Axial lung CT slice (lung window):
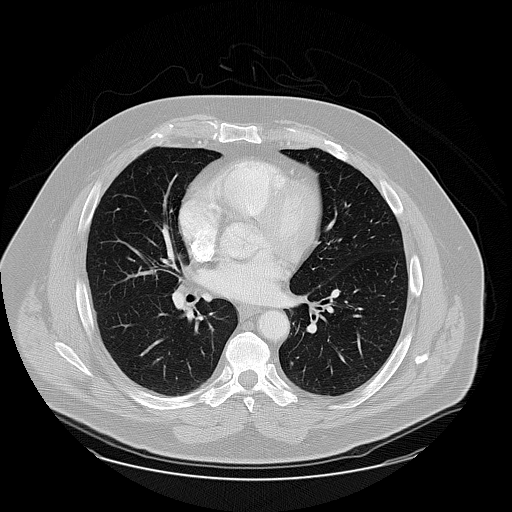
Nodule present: no